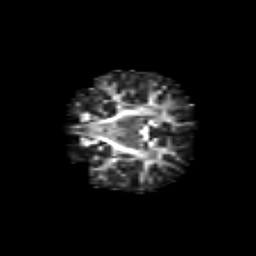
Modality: FA
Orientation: coronal
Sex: female
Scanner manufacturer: siemens
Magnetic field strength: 3 T
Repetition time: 5 s
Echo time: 0.071 s